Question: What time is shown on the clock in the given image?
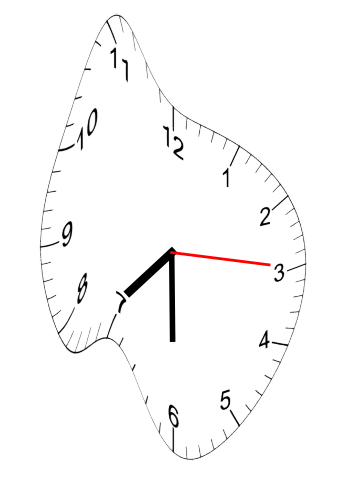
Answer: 07:30:15